Question: Currently, IntelliJ IDEA reports that KoaJS's methods are undefined.

Does anyone use intellij idea with KoaJS and have intellisense/code completion working properly?
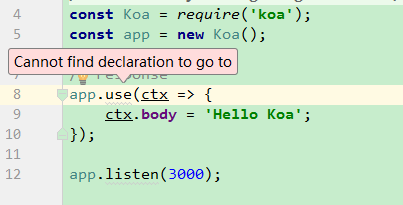
Answer: To get Koa methods resolved, please try using Koa typescript stubs: download <URL>